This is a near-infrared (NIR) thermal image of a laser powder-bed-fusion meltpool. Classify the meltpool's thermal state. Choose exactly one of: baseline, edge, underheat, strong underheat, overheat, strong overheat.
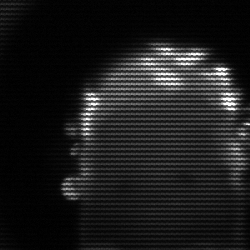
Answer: baseline